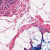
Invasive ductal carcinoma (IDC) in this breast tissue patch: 0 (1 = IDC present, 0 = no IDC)